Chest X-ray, AP view. Patient: 45 years old, sex F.
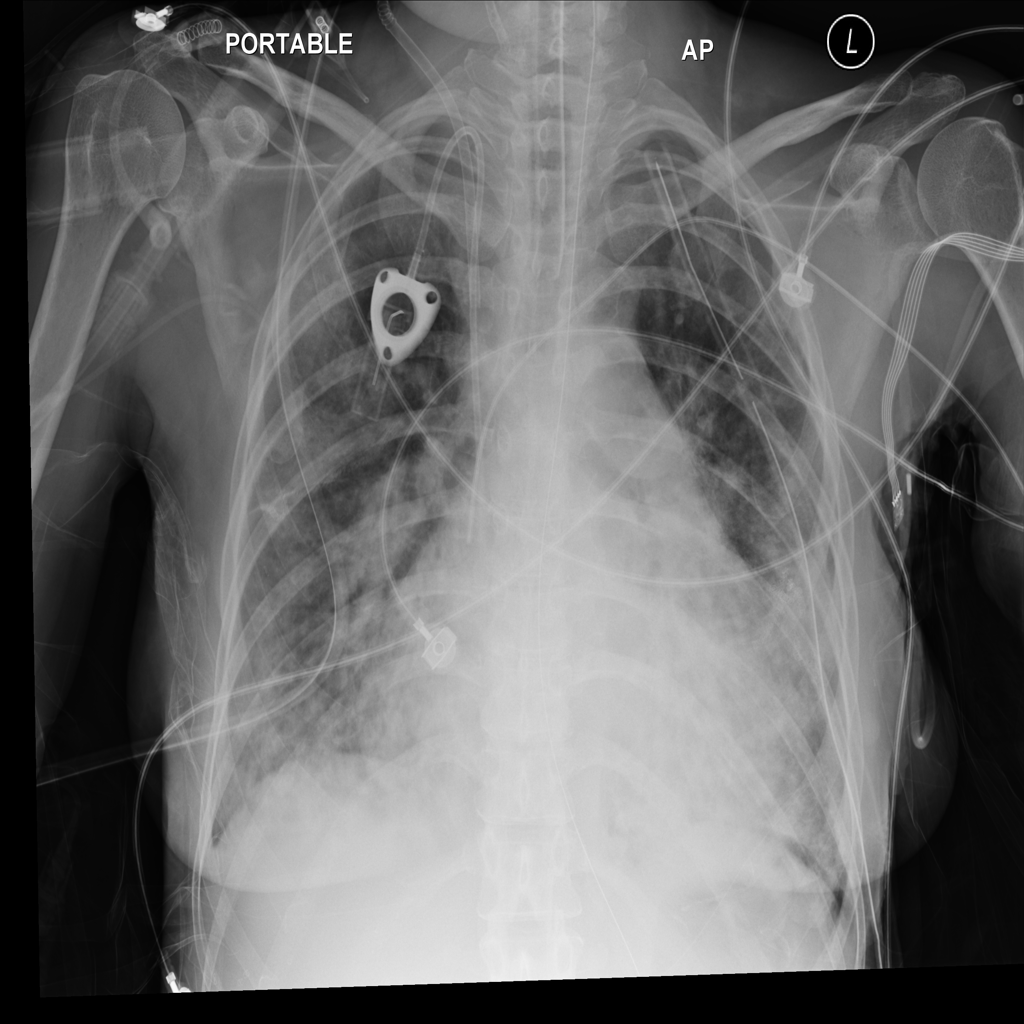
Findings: Infiltration, Nodule